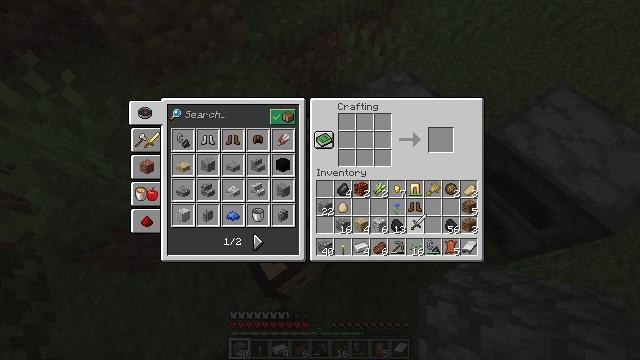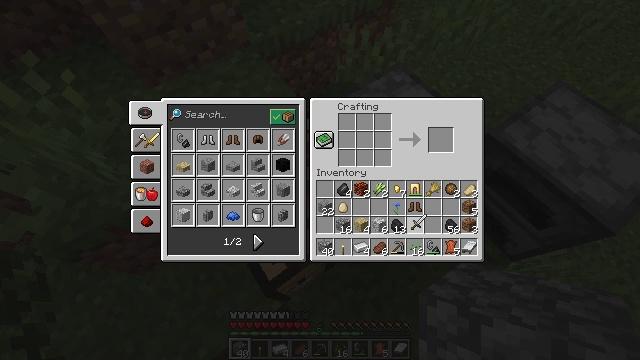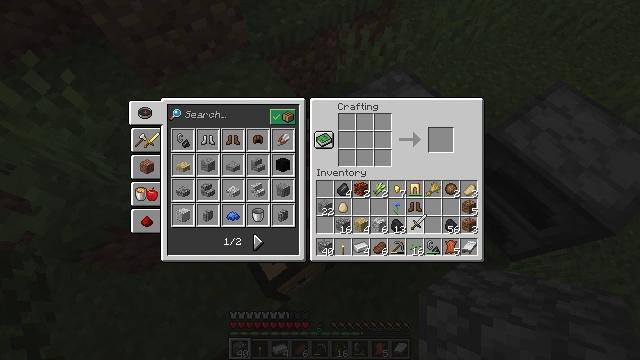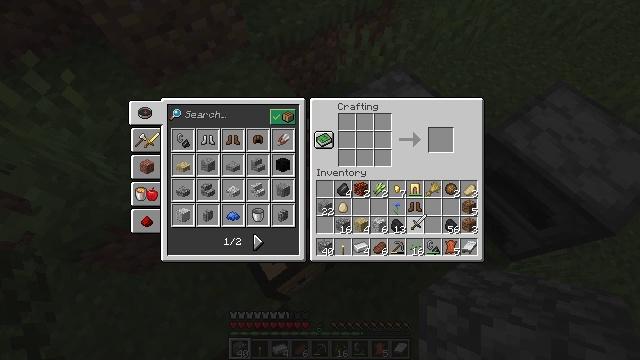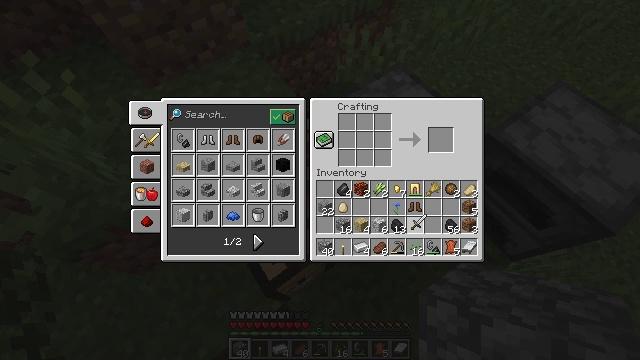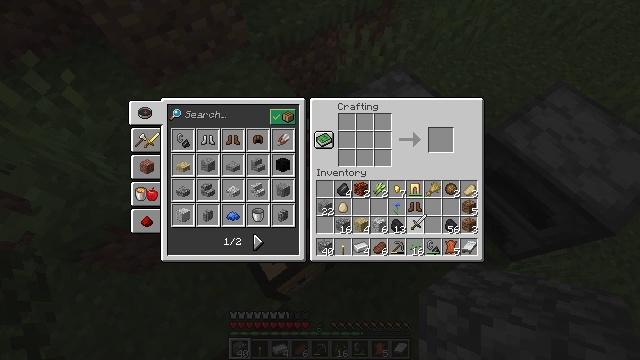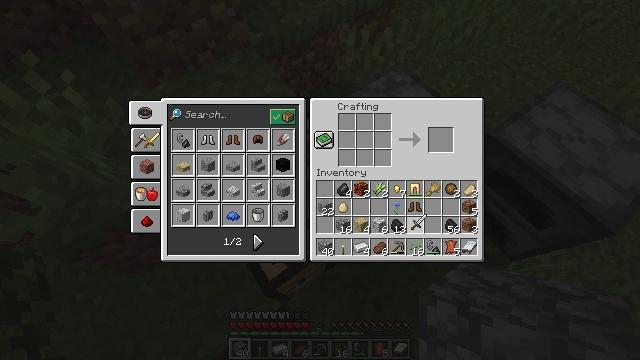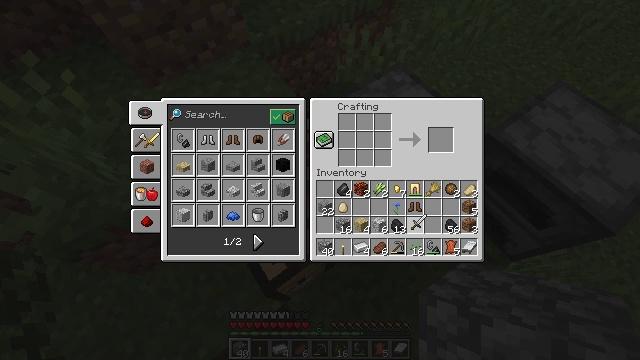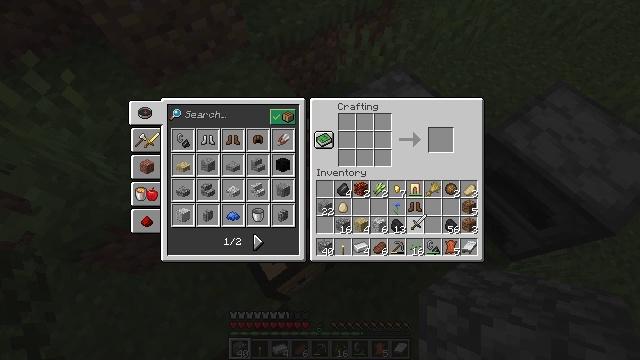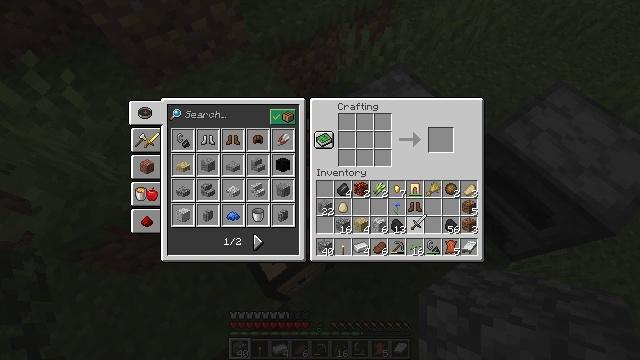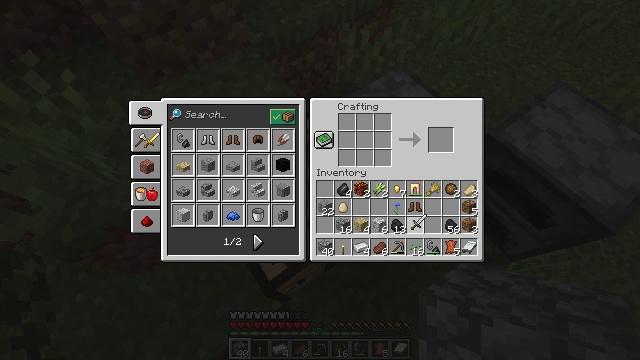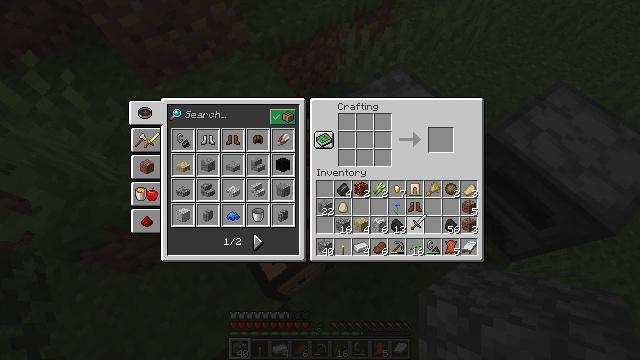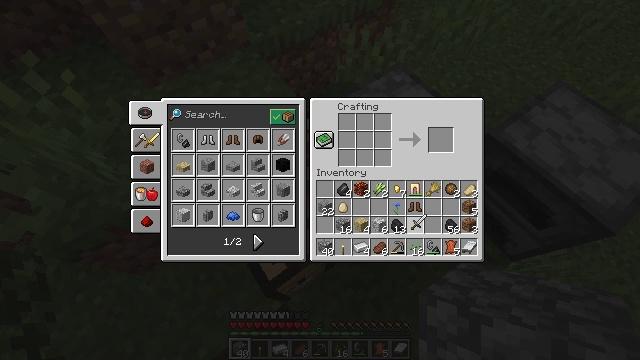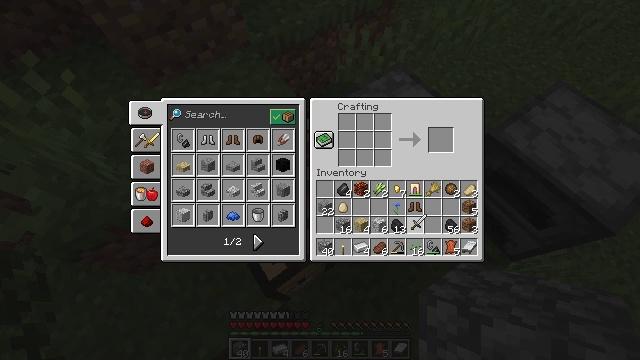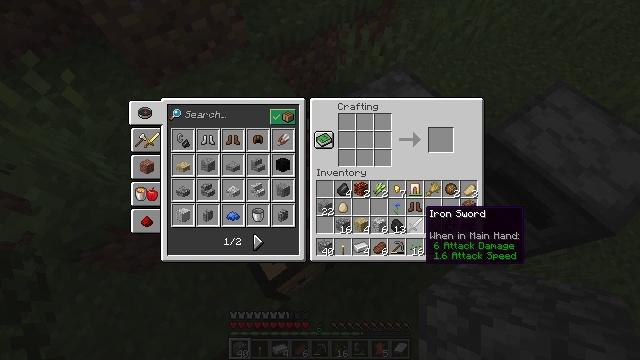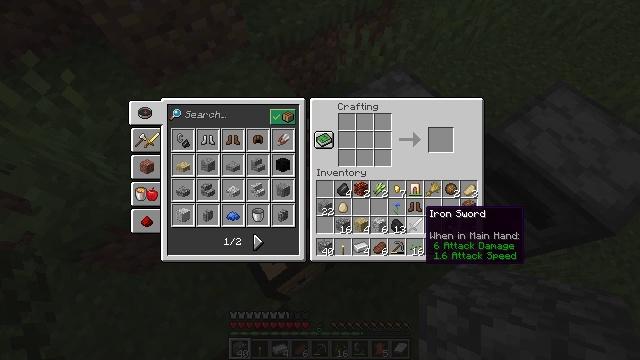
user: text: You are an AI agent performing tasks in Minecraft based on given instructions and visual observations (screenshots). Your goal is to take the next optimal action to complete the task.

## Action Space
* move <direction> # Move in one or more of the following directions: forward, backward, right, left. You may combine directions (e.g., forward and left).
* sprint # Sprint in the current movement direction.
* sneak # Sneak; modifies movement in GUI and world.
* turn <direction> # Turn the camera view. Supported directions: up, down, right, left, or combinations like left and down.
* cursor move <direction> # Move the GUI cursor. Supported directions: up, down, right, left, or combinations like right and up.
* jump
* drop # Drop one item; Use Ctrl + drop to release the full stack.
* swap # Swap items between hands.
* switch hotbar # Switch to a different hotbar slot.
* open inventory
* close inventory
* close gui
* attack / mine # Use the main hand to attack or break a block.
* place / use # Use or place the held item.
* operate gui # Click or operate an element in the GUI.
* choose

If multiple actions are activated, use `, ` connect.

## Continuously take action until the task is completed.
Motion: motion action
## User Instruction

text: Break the tree to get oak logs.
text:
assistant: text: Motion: no_op
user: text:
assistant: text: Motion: no_op
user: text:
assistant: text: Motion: no_op
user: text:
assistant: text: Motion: no_op
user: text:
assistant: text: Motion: no_op
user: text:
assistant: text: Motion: no_op
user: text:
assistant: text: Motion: no_op
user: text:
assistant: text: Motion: no_op
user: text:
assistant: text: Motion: no_op
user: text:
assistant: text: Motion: attack / mine
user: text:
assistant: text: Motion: attack / mine
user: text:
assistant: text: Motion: attack / mine
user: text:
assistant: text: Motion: attack / mine
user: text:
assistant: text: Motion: no_op
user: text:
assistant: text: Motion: no_op
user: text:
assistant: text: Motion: turn left
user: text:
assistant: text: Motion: turn left
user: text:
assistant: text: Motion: turn left and down
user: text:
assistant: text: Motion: turn left and down
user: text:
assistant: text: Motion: turn left
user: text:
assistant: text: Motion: no_op
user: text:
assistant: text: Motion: no_op
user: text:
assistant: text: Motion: no_op
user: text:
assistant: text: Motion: no_op
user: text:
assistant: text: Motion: turn right and up
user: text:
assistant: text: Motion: no_op
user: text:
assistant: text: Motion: no_op
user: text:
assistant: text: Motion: no_op
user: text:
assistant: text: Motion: turn left and down
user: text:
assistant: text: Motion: no_op